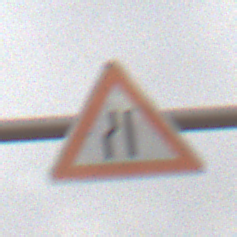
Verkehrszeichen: EinseitigVerengteFahrbahnLinks
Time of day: MorningAfternoon
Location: Outdoor (Nature)
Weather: Overcast
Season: NotSpecified
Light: Natural